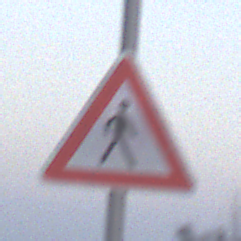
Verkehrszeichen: FussgaengerLinks
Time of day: SunriseSunset
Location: Outdoor (Suburban)
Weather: Clear
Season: NotSpecified
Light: Natural